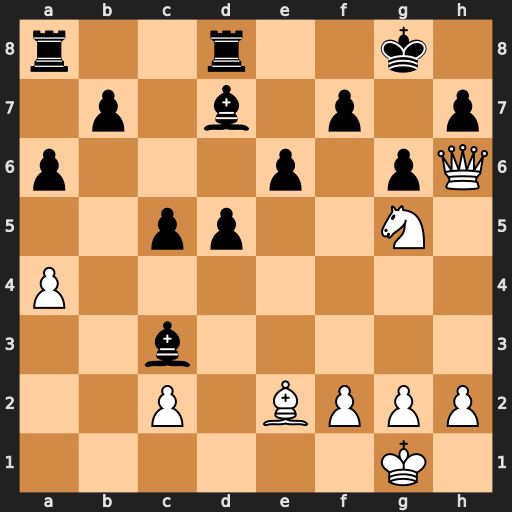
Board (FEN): r2r2k1/1p1b1p1p/p3p1pQ/2pp2N1/P7/2b5/2P1BPPP/6K1
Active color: w
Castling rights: -
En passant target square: -
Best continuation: Qxh7+ Kf8 Qxf7#